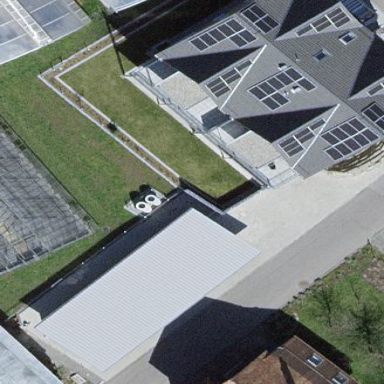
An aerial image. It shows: Carport building.